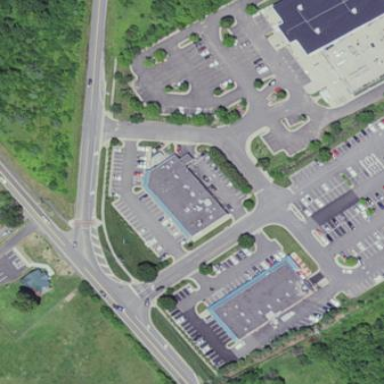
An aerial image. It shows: Retail building.